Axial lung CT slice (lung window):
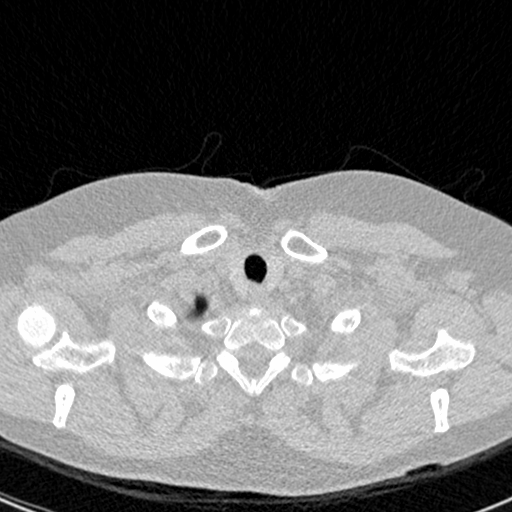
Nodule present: no